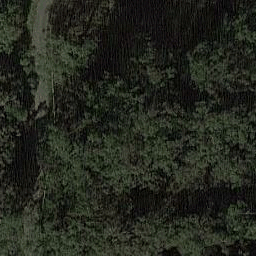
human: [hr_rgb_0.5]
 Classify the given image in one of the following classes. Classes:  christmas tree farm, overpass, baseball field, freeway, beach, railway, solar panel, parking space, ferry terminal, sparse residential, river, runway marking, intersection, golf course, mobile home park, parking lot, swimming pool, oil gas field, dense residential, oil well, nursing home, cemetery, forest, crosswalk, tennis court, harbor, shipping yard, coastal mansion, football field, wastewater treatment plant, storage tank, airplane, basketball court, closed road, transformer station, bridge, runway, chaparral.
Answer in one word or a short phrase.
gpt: forest